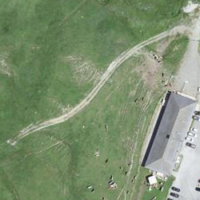
EUNIS habitat code: 25
Species observed at this site:
Plantago media